Question: I have downloaded the latest Cordova 3.4.0-rc1. I can run it using Windows Phone emulator in Visual Studio 2013. Now how do I install plugin like Accelerometer, Battery that already included in the phoneGap framework? I cannot find the documentation about it. The reason why I use Cordova instead of phoneGap is because phoneGap has not updated their framework since 5th November 2013 and from what I have heard that there is not much different between these 2 frameworks
update my question:
I followed this step when installing cordova for Windows Phone 8 (without using terminal). I cannot figure out where is the plugin files in the template: <URL>
The only solution (not that I want ) is that I have to use phoneGap instead of cordova. I'm trying to call the API to show device version such as console.log(device.version); but it doesn't work when using cordova because of missing plugin that needs to be installed manually but it does work on phoneGap. Any idea how to install Cordova for Windows Phone plugin manually?
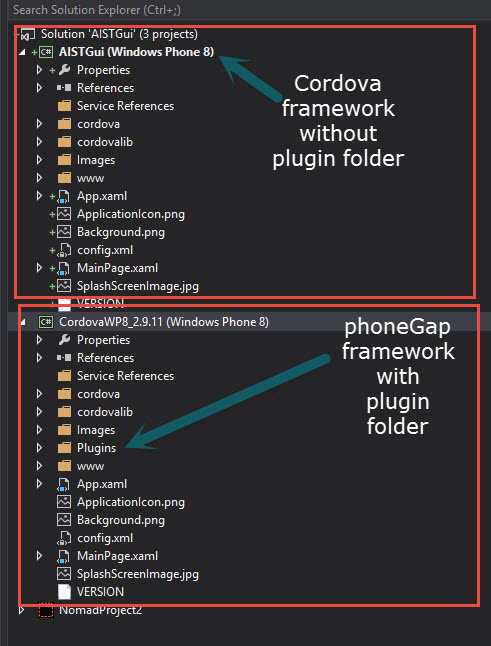
Answer: I have similar problem to this guy:
<URL>
After searching and reading some posts, it seems like the current official documentation about setting up cordova is worst and useless. I solve this problem from this thread:
<URL>